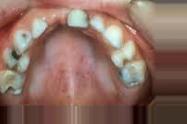
Condition: Caries